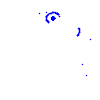
Particle: kaon